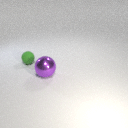
small green rubber sphere behind large purple metal sphere